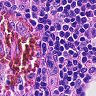
Metastatic tissue present: no